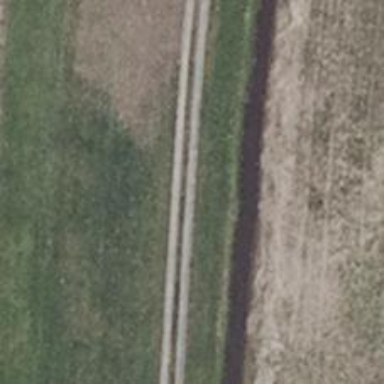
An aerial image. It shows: Track road with concrete surface and grade 1 track type.